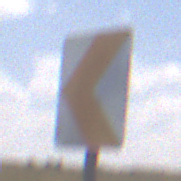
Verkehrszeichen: RichtungstafelnInKurvenKleinRechts
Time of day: Midday
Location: Outdoor (Nature)
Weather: PartlyCloudy
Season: NotSpecified
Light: Natural